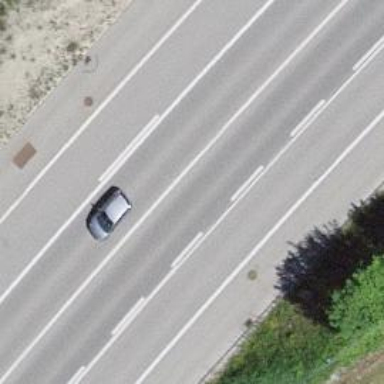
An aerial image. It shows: Asphalt road designated as trunk highway.